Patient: sex F, age 59
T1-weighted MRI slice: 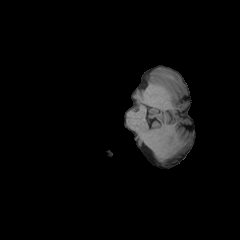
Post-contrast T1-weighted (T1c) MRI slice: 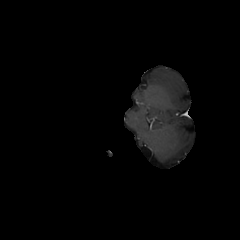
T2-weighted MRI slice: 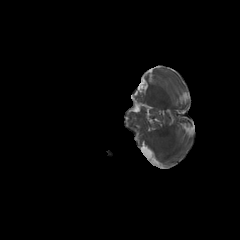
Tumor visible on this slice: no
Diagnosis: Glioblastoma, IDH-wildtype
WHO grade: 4